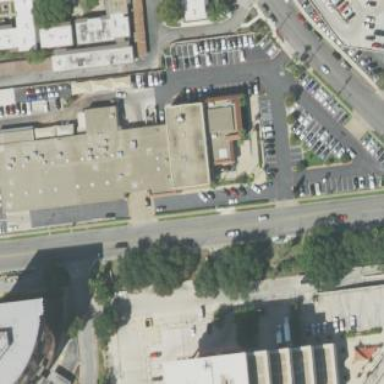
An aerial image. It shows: Building that houses car shop.